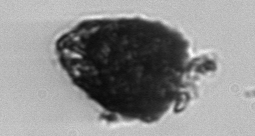
Label: Stenosemella_pacifica